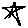
Label: star